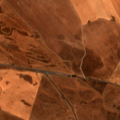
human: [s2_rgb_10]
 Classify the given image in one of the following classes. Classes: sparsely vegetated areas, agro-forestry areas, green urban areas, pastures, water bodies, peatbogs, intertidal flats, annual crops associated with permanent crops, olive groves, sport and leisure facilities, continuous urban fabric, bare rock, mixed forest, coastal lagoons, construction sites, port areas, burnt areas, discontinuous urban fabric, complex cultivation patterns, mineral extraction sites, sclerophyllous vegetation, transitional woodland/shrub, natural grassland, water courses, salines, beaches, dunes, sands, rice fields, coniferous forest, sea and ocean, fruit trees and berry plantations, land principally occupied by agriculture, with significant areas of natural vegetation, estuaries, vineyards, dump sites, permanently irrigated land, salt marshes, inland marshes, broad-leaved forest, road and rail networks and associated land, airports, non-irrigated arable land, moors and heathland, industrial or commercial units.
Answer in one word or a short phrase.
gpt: non-irrigated arable land, olive groves